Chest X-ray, PA view. Patient: 14 years old, sex F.
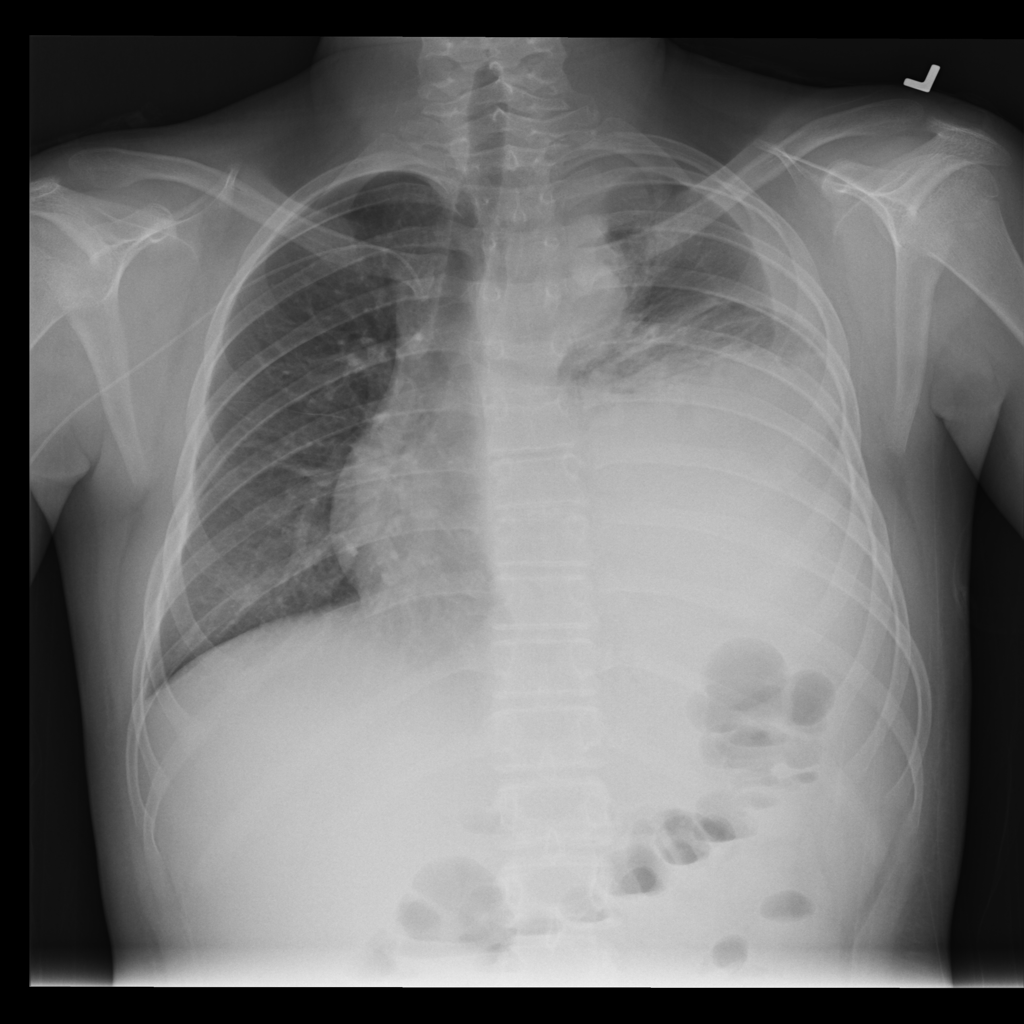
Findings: Effusion, Pneumonia